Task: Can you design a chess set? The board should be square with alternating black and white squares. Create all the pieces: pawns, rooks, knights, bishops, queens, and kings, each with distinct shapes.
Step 4984:
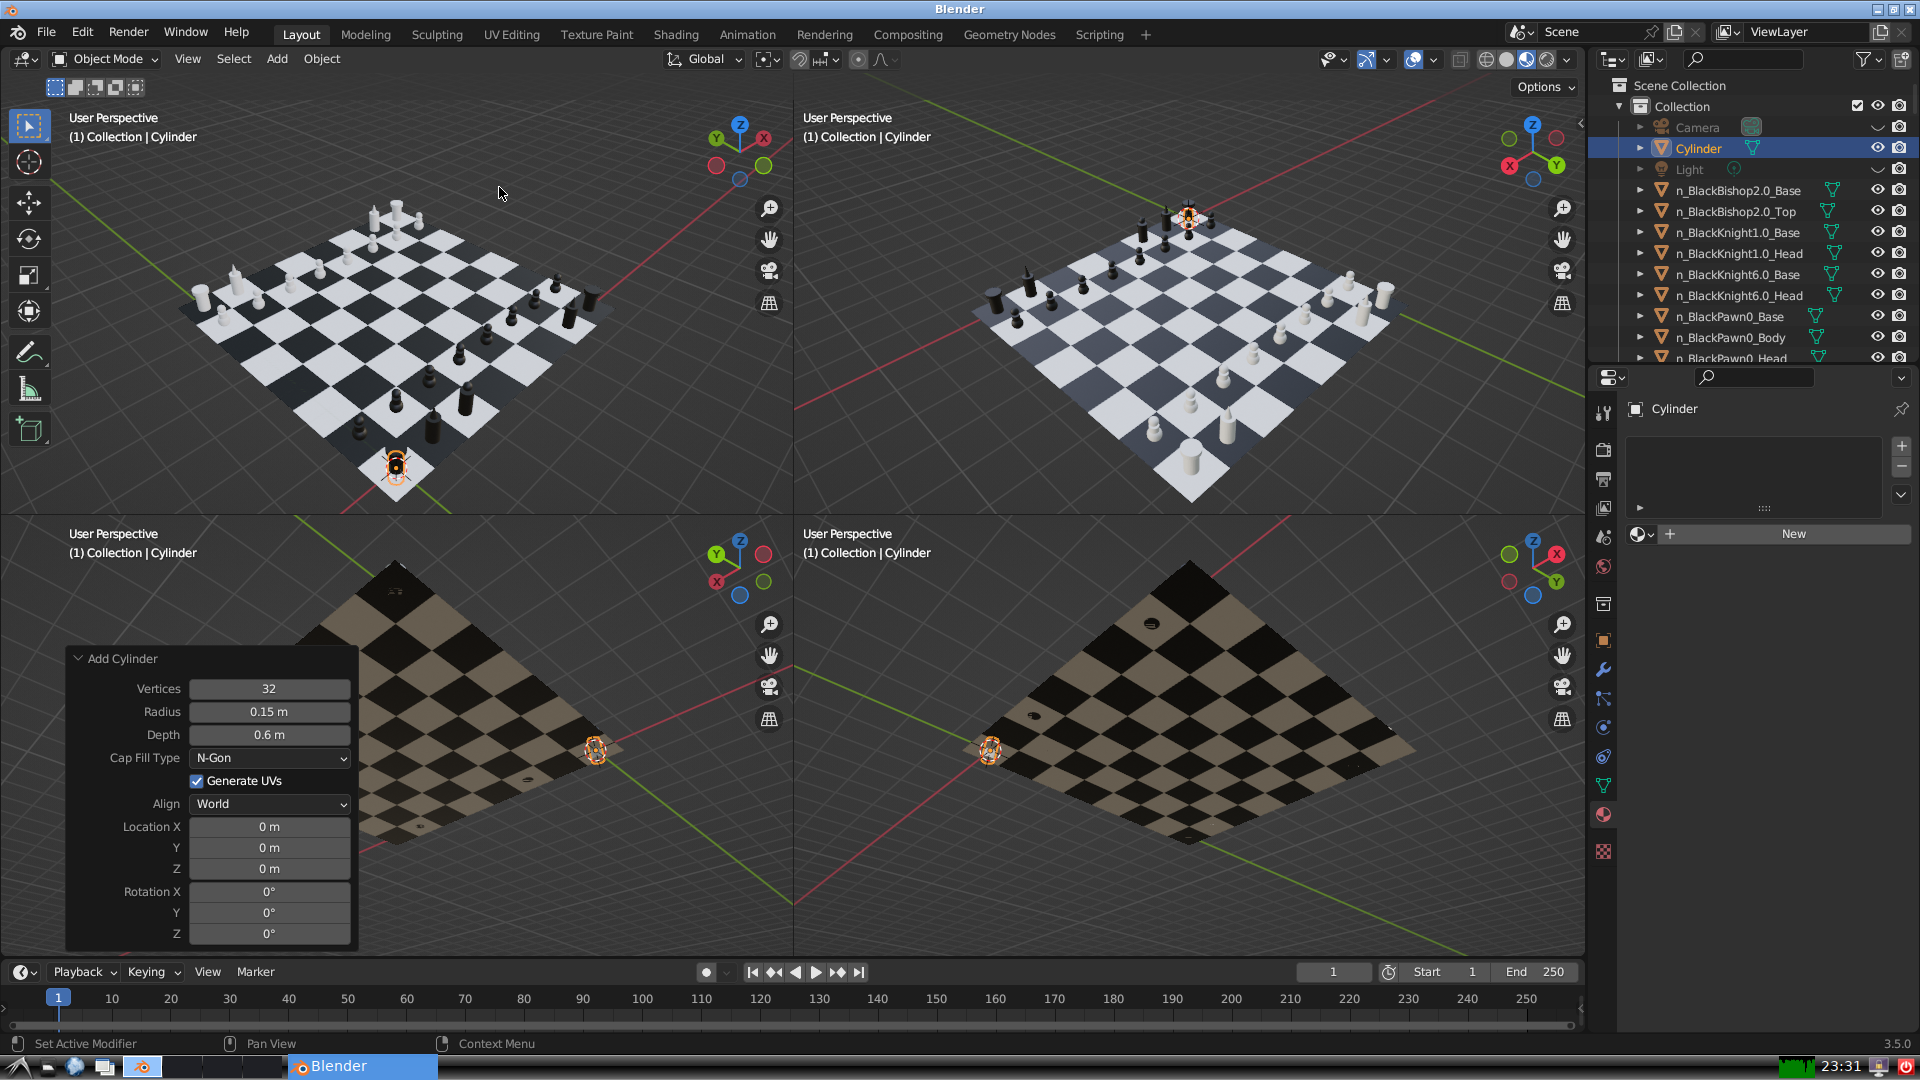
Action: {"mouse_move": [270, 708]}